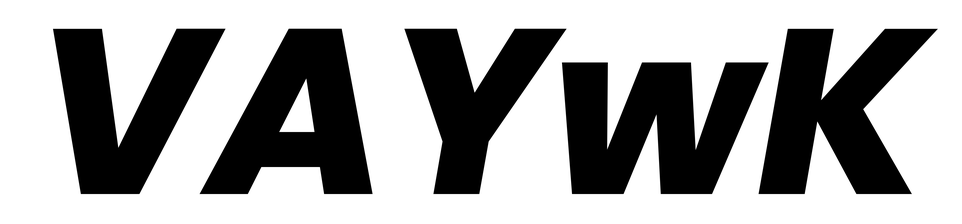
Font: Poppins-ExtraBoldItalic